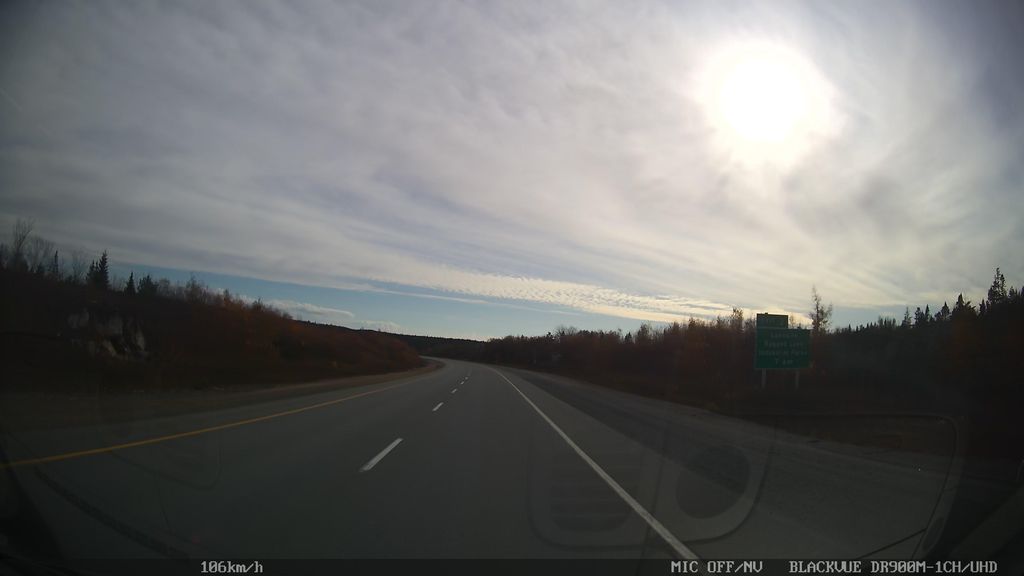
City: halifax